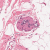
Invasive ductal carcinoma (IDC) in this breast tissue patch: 0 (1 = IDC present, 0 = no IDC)